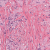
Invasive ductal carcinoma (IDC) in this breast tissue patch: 1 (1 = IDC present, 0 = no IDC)